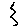
Label: zigzag